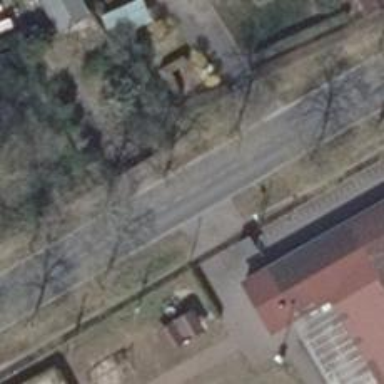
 featuring sidewalks on both sides with ground surface."